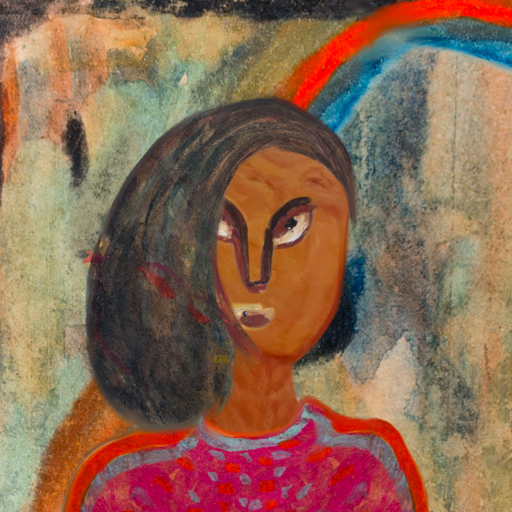
Background: Childish, Head And Neck Front: Pious_Lady, Face Front: After_Raid, Bust: Sisters, Hair Front: Gypsy_Mother, Head Accessory: Blank, Second Necklace: Blank, Necklace: Blank, Baby: Blank